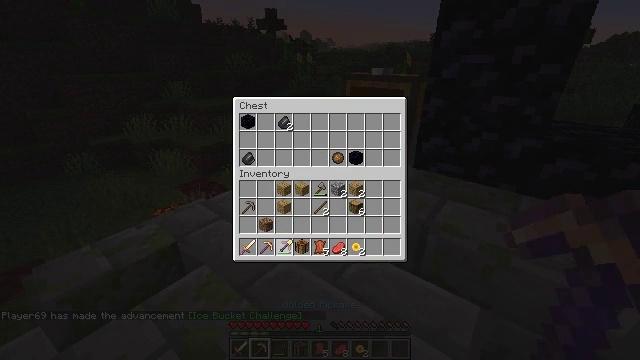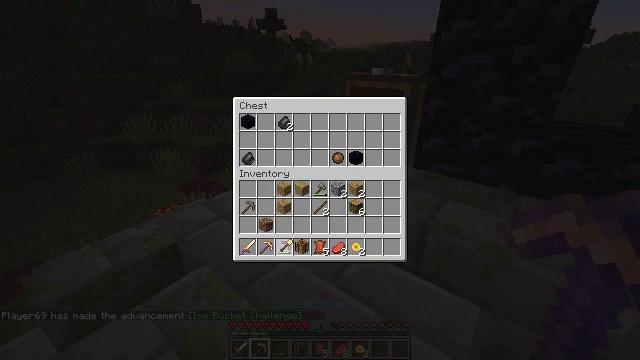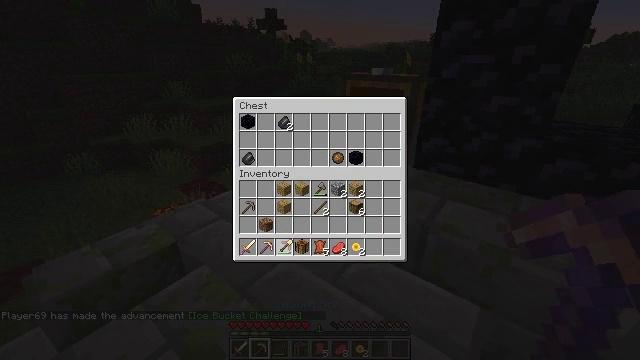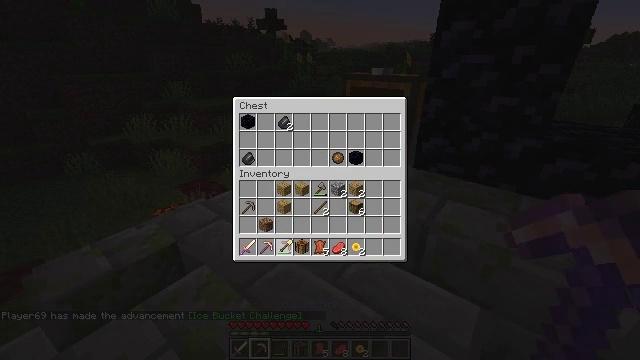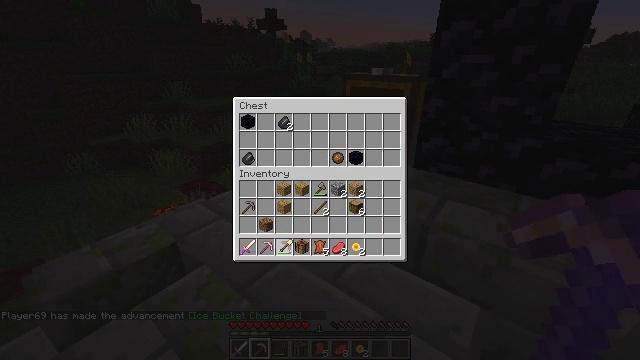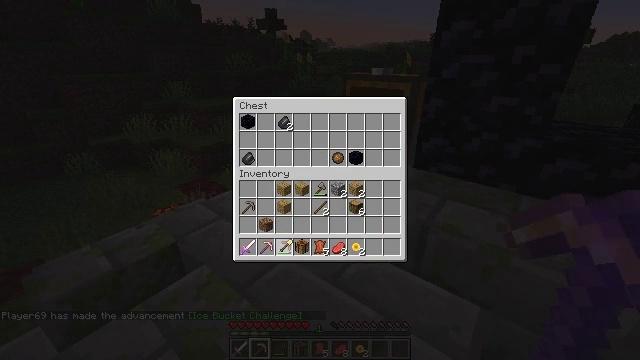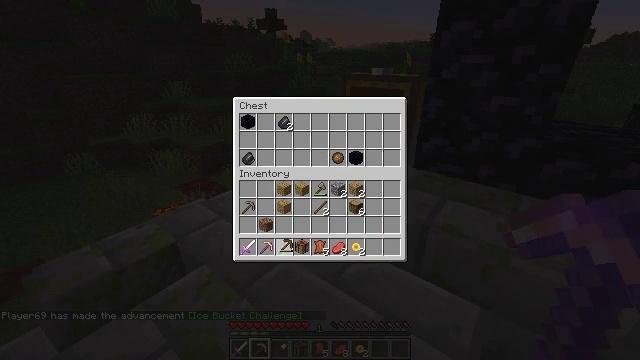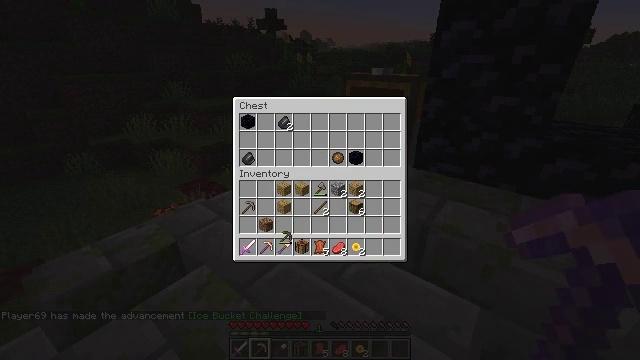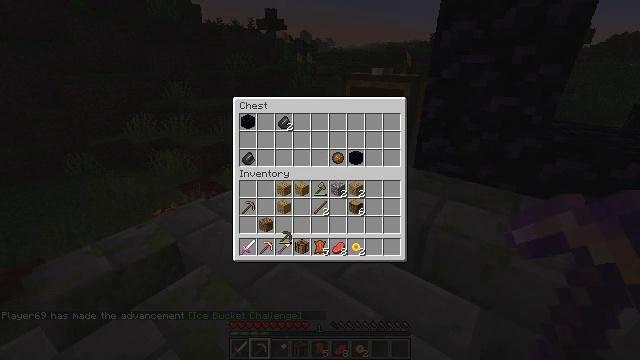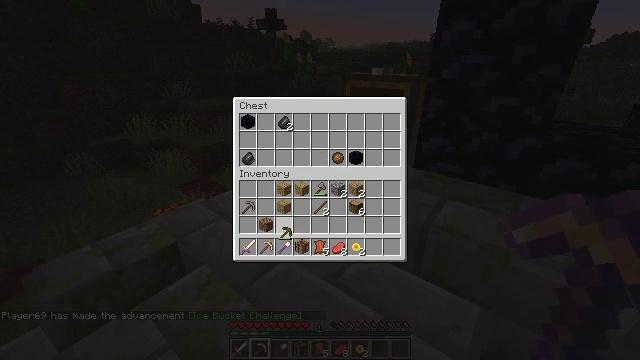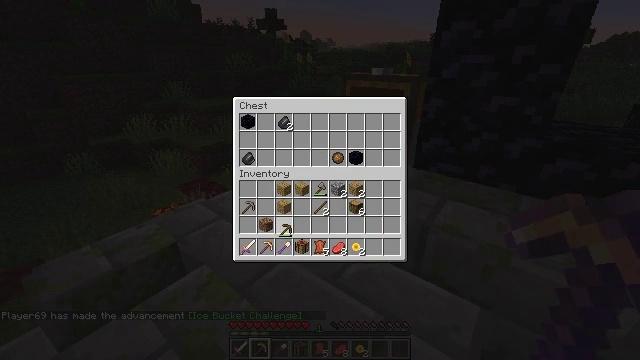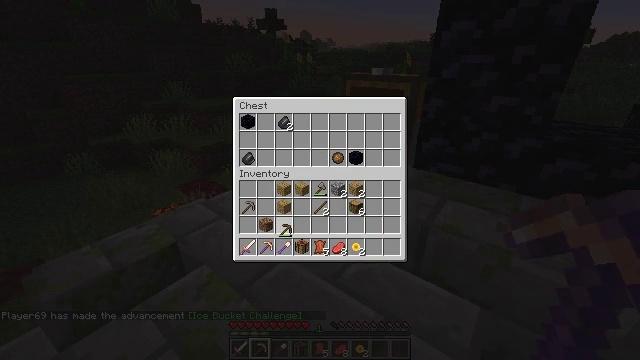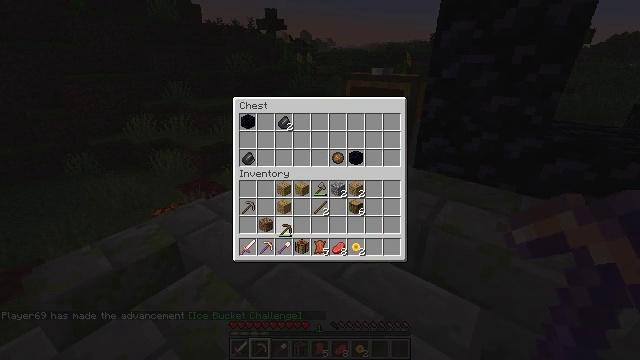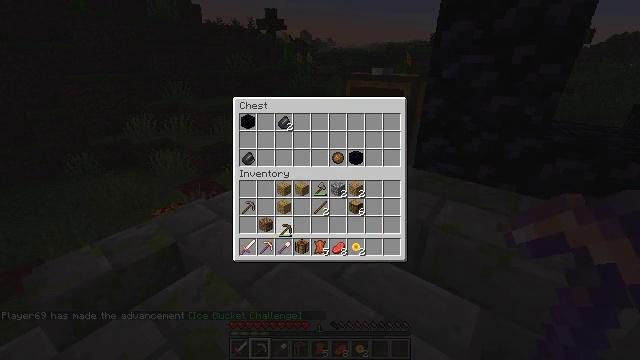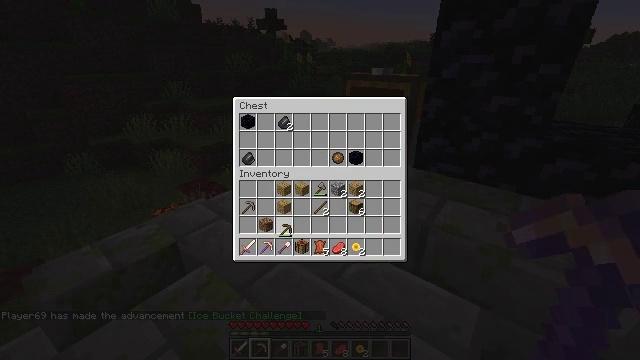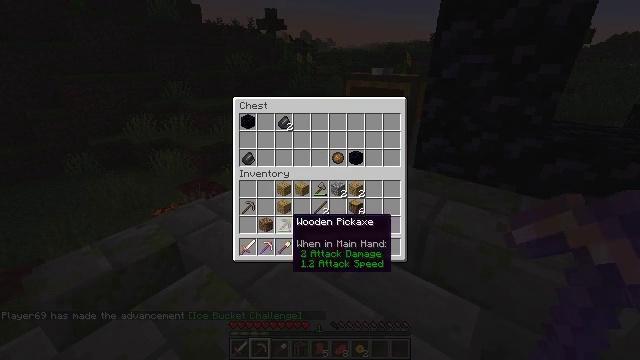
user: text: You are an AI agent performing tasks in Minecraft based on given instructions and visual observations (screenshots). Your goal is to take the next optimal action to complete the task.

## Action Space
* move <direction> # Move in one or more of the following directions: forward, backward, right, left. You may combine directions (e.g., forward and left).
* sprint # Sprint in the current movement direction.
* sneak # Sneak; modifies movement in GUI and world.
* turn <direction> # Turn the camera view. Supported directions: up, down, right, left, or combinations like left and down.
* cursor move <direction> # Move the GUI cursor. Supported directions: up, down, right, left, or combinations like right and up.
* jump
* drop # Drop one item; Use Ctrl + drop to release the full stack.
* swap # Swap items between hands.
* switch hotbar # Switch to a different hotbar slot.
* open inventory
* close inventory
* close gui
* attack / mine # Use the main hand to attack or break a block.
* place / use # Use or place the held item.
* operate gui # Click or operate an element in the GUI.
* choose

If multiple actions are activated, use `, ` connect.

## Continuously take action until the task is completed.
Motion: motion action
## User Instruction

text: Gather the chest from its place.
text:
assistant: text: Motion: no_op
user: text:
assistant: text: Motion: no_op
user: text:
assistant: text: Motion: no_op
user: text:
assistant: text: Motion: operate gui
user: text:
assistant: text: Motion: operate gui
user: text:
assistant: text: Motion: no_op
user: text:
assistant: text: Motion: cursor move up
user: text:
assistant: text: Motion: no_op
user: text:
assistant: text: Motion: no_op
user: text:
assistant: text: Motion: no_op
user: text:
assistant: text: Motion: no_op
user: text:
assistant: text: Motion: operate gui
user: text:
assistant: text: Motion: operate gui
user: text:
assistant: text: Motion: operate gui
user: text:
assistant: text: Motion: no_op
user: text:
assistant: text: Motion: cursor move up
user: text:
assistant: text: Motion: cursor move up
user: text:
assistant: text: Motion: cursor move up
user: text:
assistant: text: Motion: cursor move up
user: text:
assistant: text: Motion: no_op
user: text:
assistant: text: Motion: no_op
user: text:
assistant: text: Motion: no_op
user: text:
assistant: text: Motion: sneak
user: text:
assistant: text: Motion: sneak
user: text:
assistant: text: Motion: sneak, operate gui
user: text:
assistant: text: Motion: sneak, operate gui
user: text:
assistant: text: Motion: sneak, cursor move right and down
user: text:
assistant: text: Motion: sneak, cursor move right and down
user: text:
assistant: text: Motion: sneak
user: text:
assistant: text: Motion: sneak